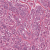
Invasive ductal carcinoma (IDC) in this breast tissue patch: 1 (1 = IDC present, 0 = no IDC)